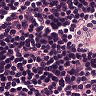
Metastatic tissue present: no